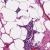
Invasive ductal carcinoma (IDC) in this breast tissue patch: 0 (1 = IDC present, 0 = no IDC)